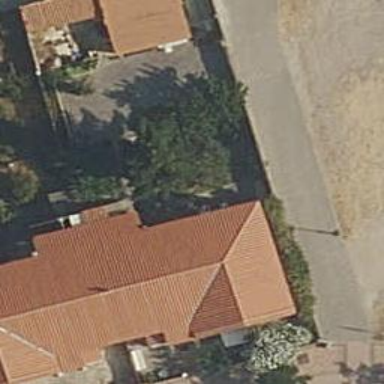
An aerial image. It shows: Residential building.